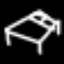
Label: bed